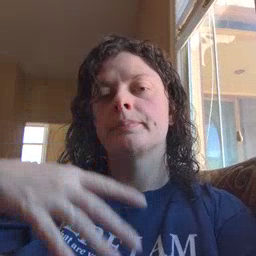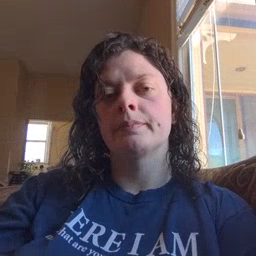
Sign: lamp